Current action and preconditions to check: trajectory_clear

Your task: For each precondition in the list above, predict whether it will hold at this action.

Consider the current scene as observed from the mobile robot's camera, and analyze the predicted future states of all dynamic agents (e.g., people, animals, vehicles, or any moving entities) within the NEXT SECOND.

IMPORTANT: Only answer "very likely" if you are absolutely certain—based on strong, clear evidence—that a dynamic agent will violate the precondition in the predicted future state. Do NOT answer "very likely" for unlikely, ambiguous, or low-probability risks.

Ask yourself for each precondition: Is there a high probability, with clear and convincing evidence, that the predicted future states of any dynamic agent will interfere with the predicted future state of the currently executing action within the NEXT SECOND, causing that precondition to fail?

Assess the risk level based on these predictions. Use "likely" or "very likely" if motions create a clear risk of interference.

Use "neutral" or "improbable" if agents are nearby but their predicted paths are clearly diverging or non-conflicting.

Failure Risk Categories: "very improbable", "improbable", "neutral", "likely", "very likely"

Answer Format: Output ONLY the probability_of_failure value from these categories: "very improbable", "improbable", "neutral", "likely", "very likely"

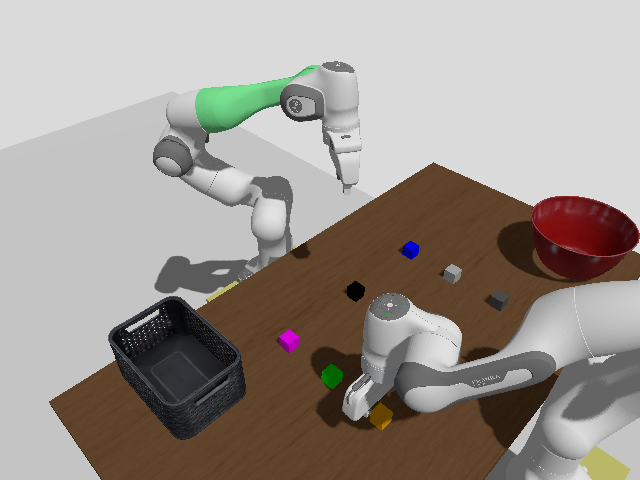

Answer: very improbable